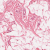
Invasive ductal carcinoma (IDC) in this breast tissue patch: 0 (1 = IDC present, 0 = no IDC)